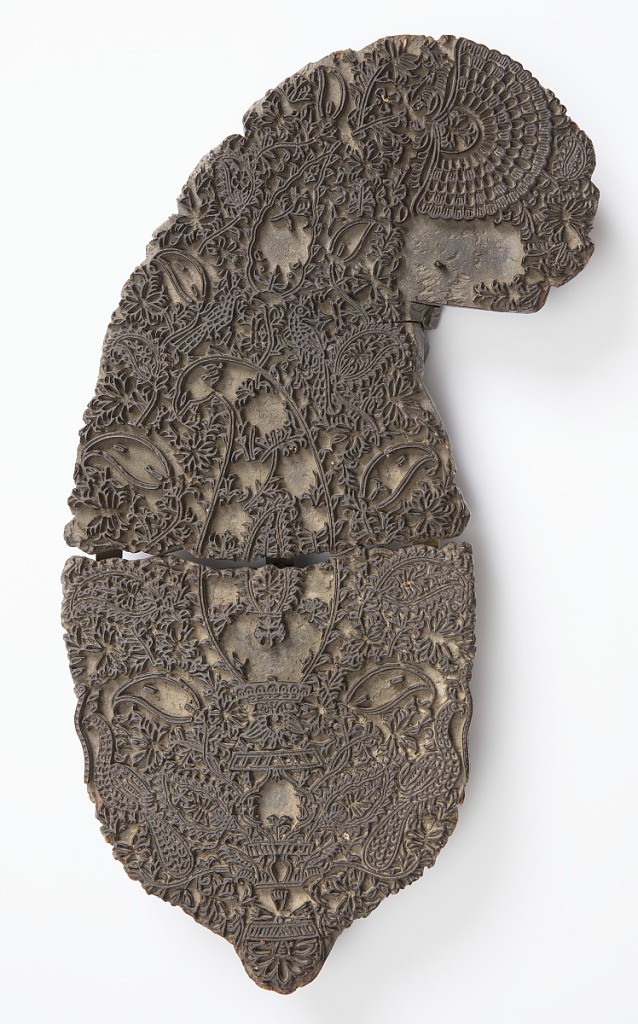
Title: Printing block
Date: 19th century
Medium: wood Technique: wood carved in relief Label: wood carved in relief
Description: Two blocks for printing textiles in a "boteh" motif joined together at a later date to form a decorative hanging.